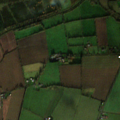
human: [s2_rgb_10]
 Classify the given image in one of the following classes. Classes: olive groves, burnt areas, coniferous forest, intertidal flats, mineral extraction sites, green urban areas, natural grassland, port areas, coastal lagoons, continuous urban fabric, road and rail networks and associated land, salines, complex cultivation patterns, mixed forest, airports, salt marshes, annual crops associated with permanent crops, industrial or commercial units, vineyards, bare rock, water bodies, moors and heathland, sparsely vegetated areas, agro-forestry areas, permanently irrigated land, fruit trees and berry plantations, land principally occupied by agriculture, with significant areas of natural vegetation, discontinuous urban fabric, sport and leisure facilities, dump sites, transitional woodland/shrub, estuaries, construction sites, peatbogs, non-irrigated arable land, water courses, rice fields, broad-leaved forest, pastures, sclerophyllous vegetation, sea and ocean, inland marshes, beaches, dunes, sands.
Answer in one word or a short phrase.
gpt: non-irrigated arable land, pastures, coniferous forest, mixed forest, transitional woodland/shrub